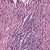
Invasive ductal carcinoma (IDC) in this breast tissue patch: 1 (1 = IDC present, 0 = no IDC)